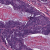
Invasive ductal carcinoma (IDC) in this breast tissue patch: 1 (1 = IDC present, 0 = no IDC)